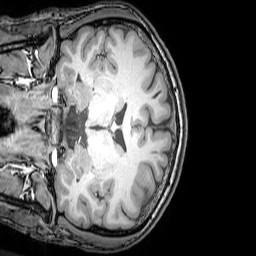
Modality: T1w
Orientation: coronal
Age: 26
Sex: male
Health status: healthy
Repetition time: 0.081 s
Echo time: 0.037 s